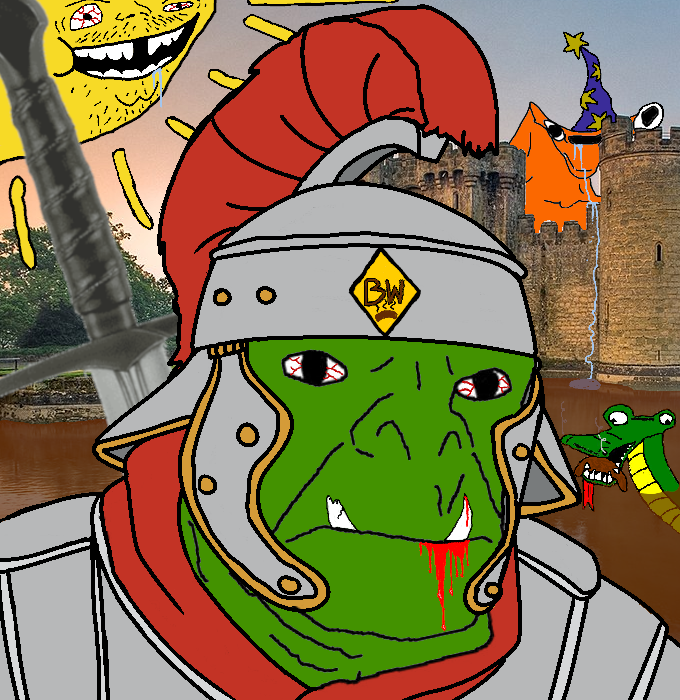
Label: 5_Wojak_with_Background